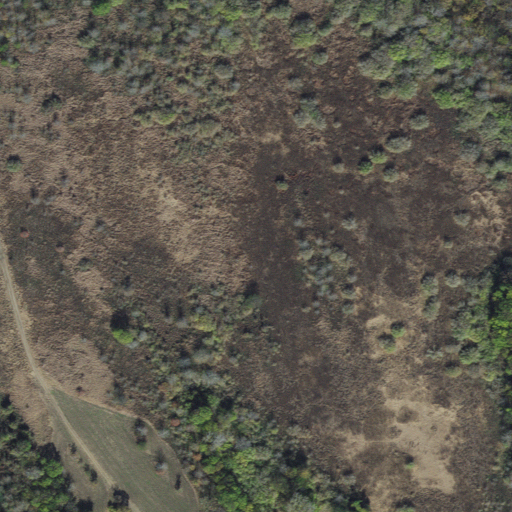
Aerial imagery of island in Arkansas named Cessions Towhead containing cultivated crops, woody wetlands, and herbaceous wetlands